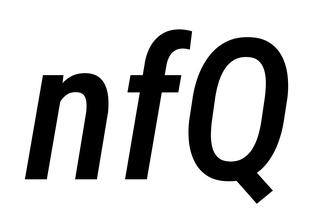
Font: Roboto-Italic_Condensed_Medium_Italic